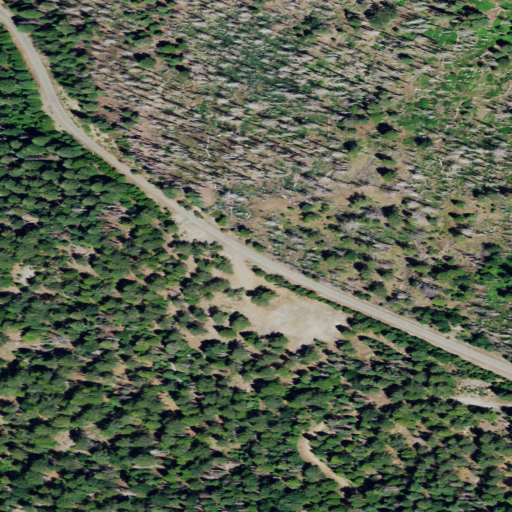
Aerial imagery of plain(s) in California named Perry Salt Log containing evergreen forest, shrub, open development, low intensity development, and grassland